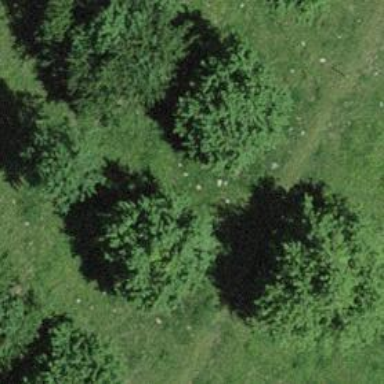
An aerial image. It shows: Agricultural area with deciduous broadleaved trees.